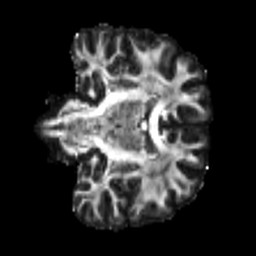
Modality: FA
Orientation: coronal
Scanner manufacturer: siemens
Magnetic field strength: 3 T
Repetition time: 4 s
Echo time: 0.0594 s